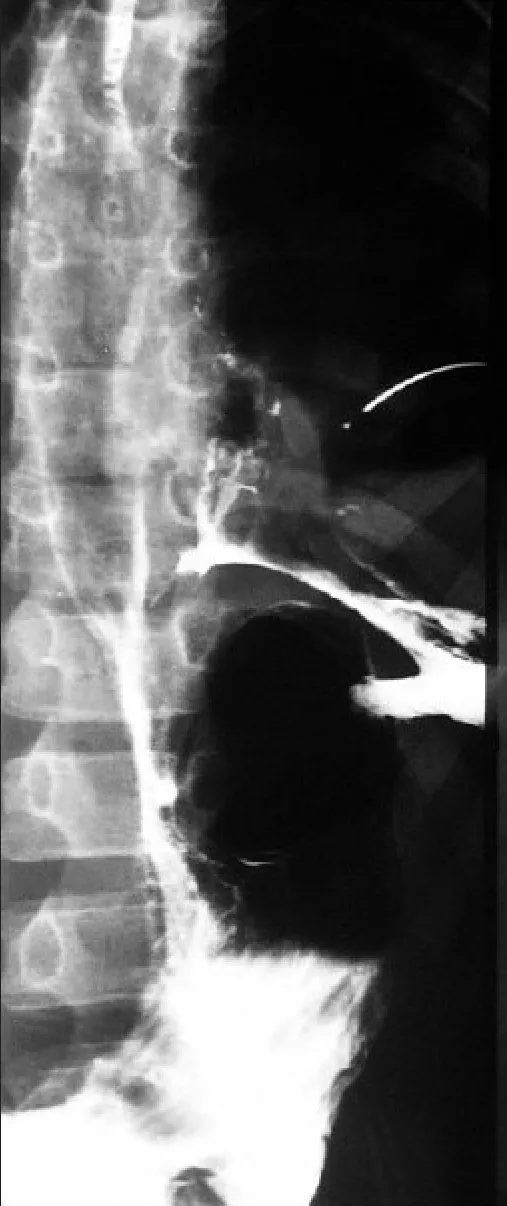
Esophagogram anteroposterior view reveals extravasation of contrast from the distal third of esophagus on left side.
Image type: radiology (x_ray)